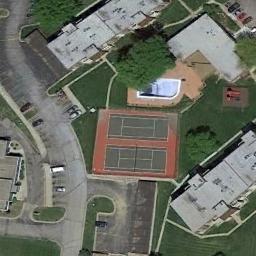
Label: tennis_court